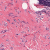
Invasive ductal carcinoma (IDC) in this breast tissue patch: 0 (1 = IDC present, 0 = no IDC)